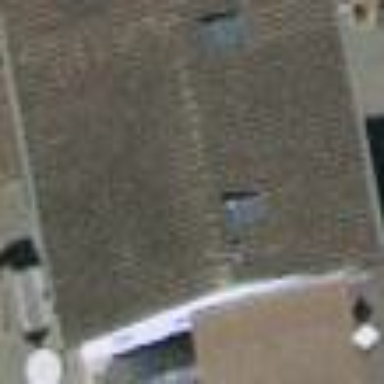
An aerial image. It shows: Building with tiled roof.